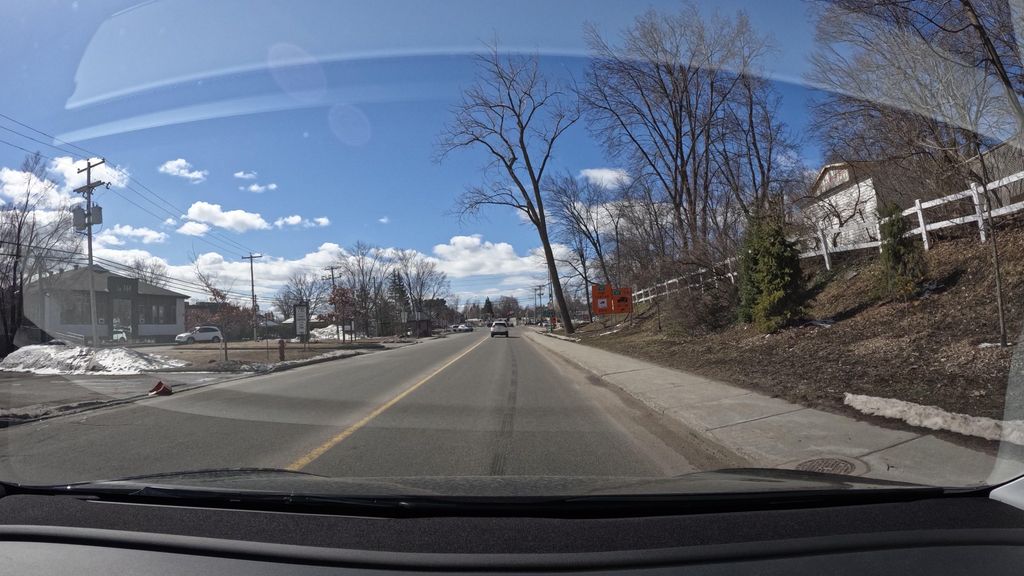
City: montreal